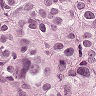
Metastatic tissue present: yes